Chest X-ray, PA view. Patient: 63 years old, sex M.
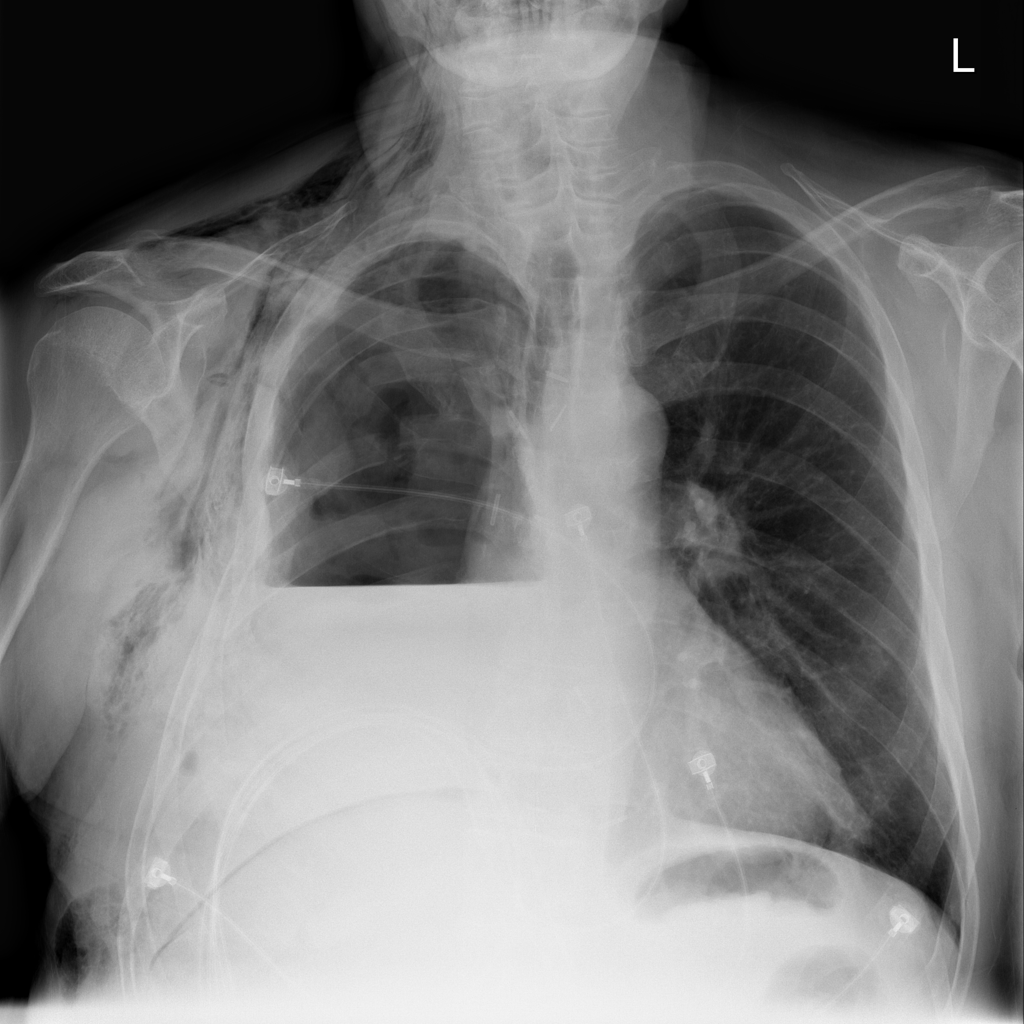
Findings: Emphysema